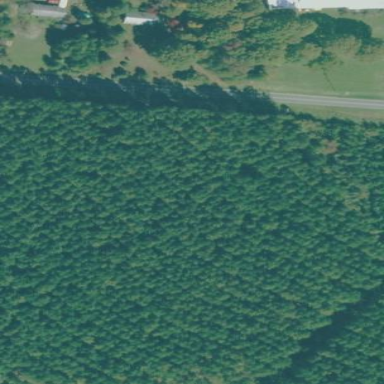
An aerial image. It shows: Forest area.